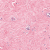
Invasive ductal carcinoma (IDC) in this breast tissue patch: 0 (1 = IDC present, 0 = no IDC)